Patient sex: M
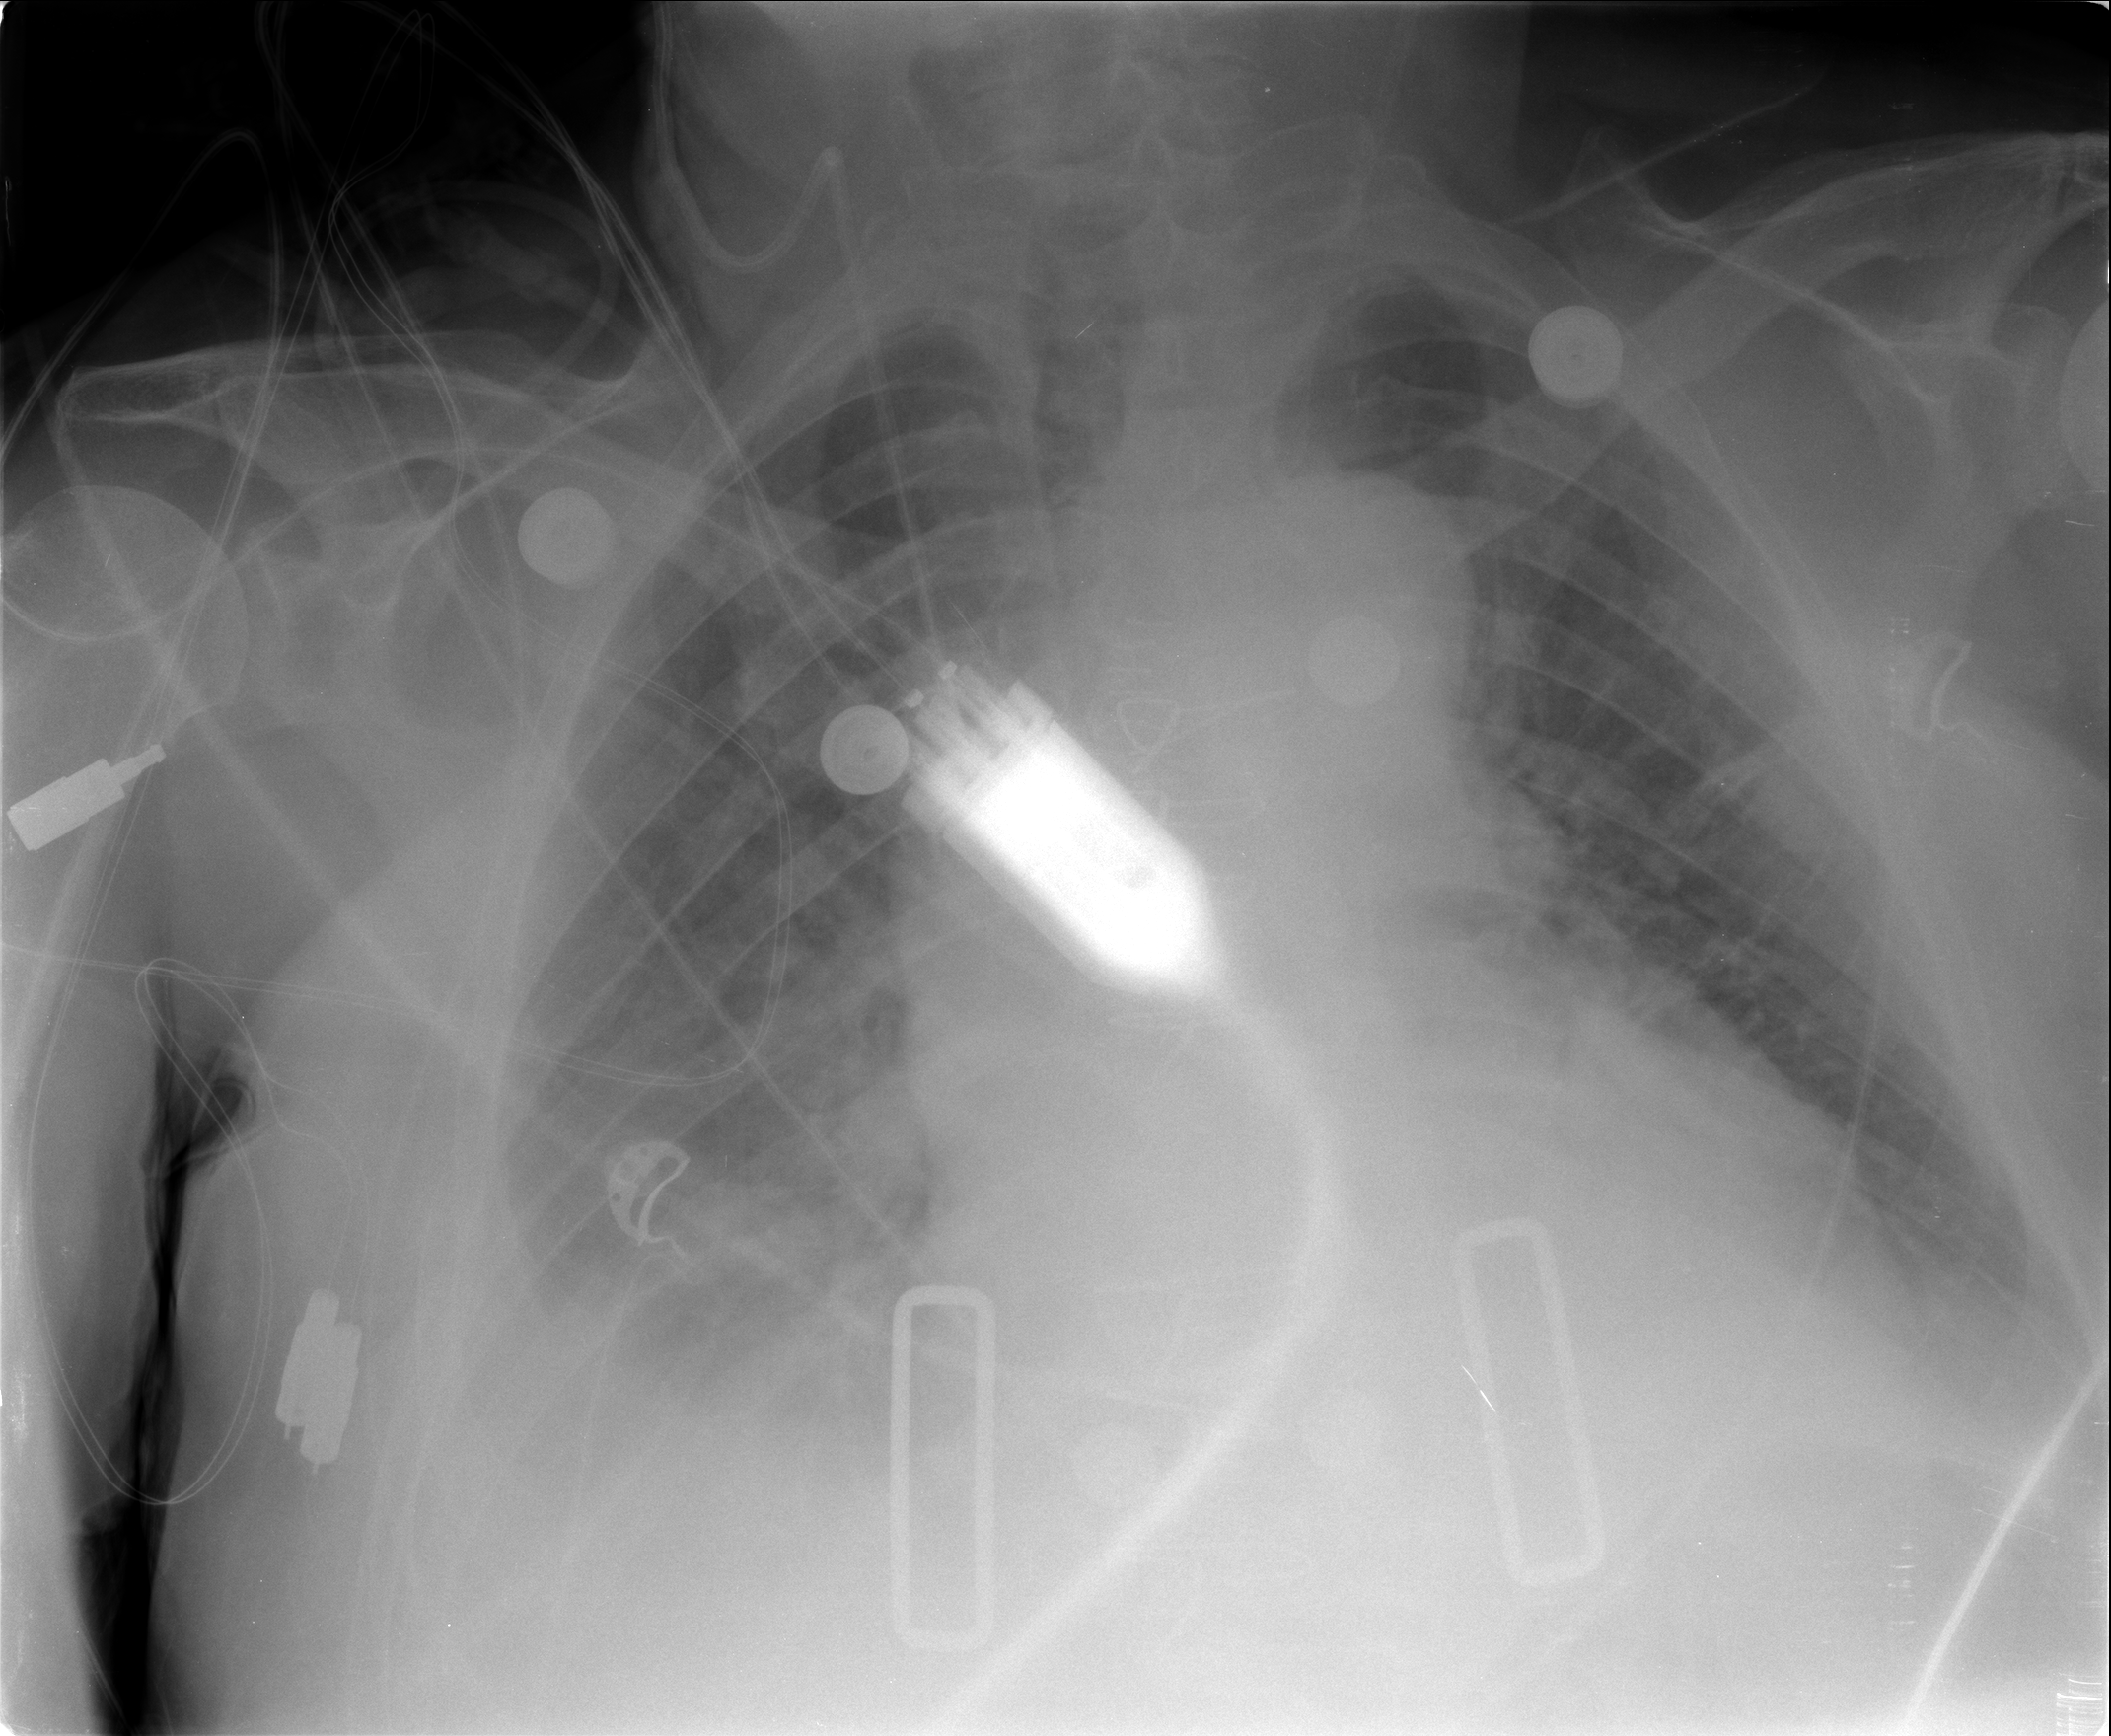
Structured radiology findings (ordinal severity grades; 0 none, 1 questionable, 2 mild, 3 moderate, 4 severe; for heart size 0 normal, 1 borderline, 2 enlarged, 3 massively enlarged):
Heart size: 2
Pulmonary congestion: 2
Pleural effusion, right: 3
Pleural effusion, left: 2
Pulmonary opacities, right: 2
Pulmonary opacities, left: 1
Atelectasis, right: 2
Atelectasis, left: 2